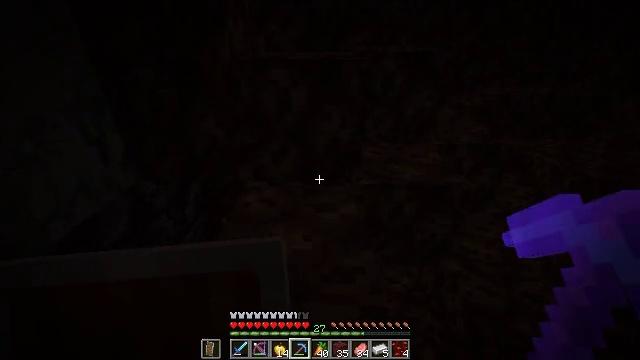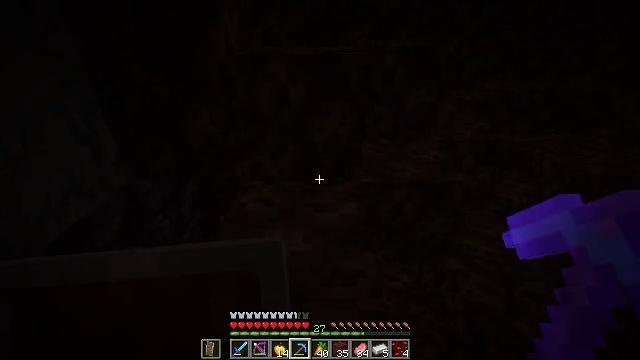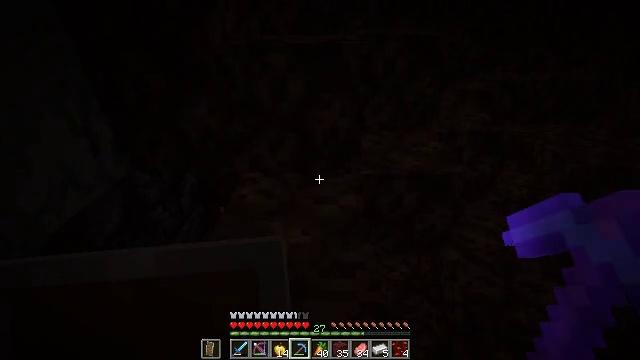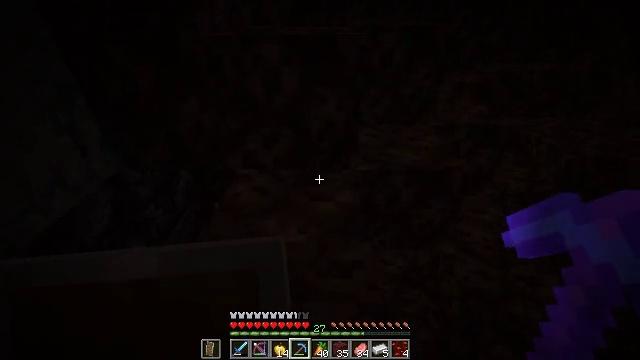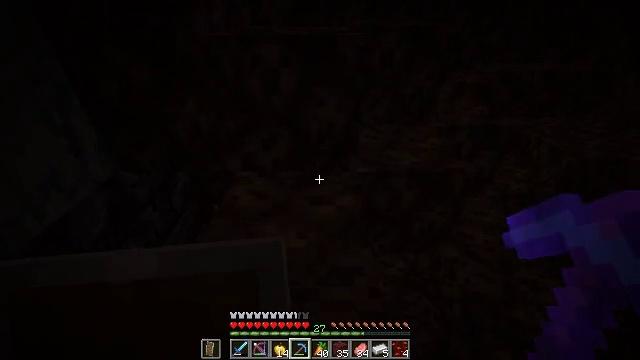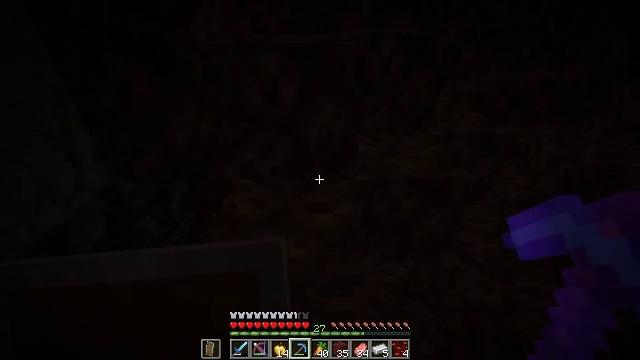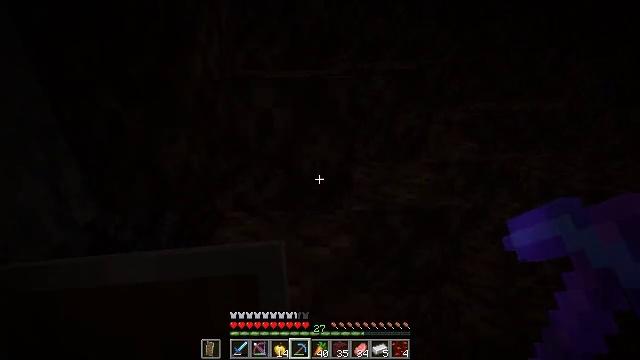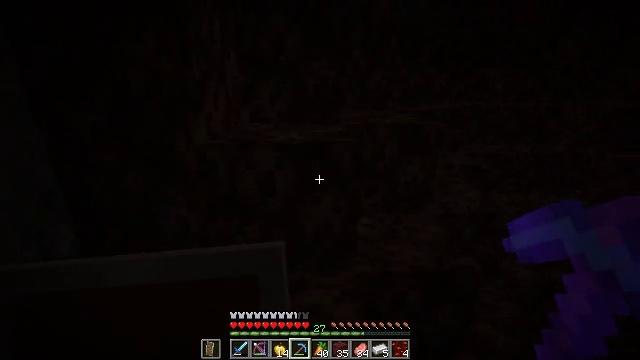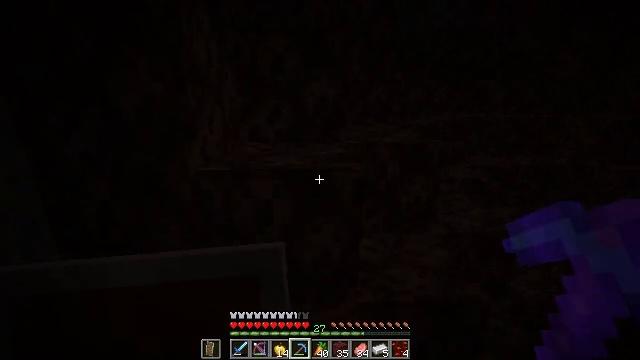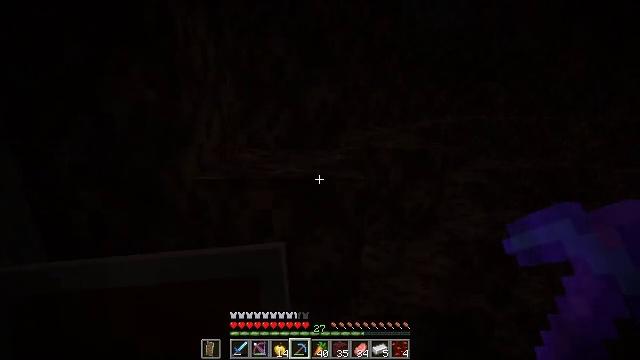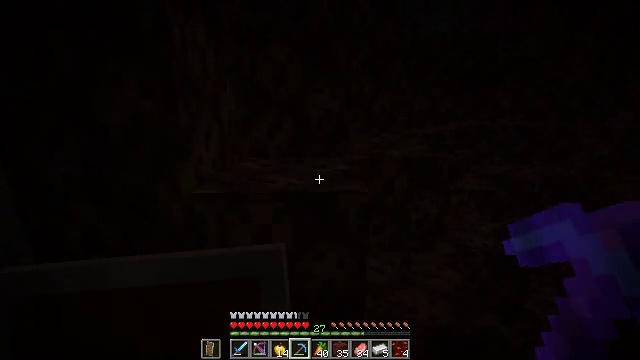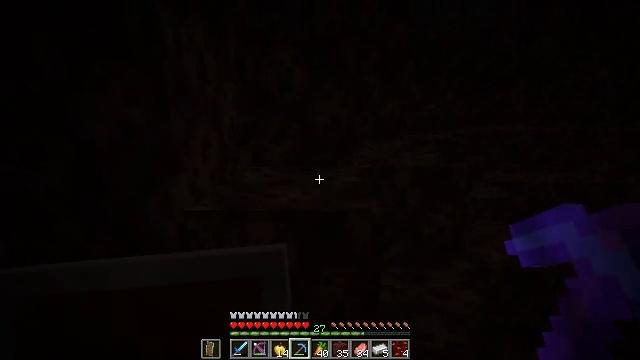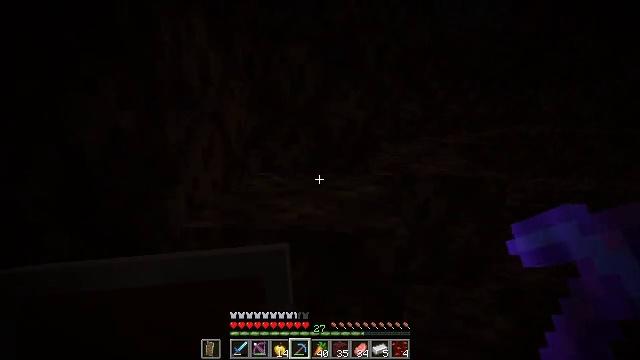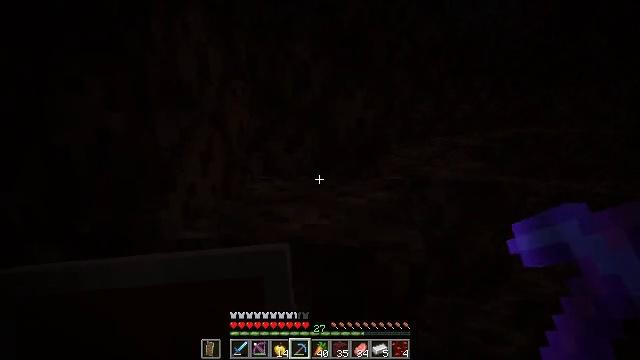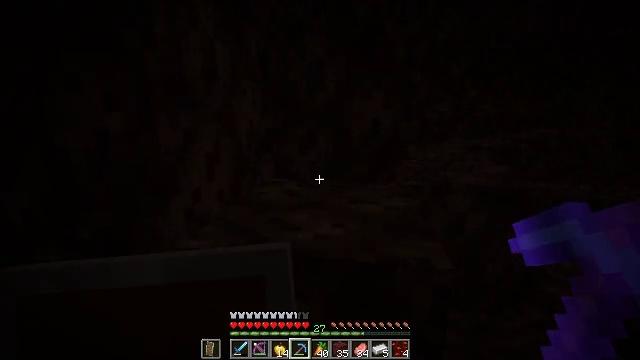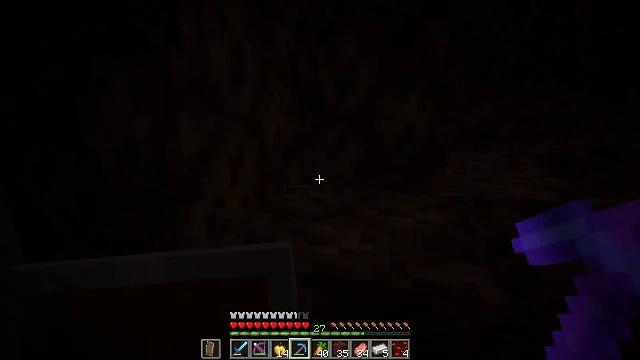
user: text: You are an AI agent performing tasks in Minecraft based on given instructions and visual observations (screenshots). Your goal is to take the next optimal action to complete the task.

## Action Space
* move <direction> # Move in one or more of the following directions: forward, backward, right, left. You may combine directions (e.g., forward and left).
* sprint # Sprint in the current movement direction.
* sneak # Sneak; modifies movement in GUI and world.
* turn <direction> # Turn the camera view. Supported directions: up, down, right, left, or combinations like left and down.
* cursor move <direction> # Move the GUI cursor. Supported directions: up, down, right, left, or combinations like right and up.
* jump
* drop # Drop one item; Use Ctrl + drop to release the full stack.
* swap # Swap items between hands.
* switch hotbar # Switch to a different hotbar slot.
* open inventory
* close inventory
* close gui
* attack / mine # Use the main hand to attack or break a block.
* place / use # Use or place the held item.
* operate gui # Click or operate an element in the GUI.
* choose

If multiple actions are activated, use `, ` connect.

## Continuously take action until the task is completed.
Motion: motion action
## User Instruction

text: Obtain basalt from the terrain.
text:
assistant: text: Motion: move forward, sneak, turn down
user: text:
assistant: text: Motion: move forward, sneak, turn down
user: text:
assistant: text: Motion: move forward, sneak, turn right and down
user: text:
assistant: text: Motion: move forward, sneak
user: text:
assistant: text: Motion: move forward, sneak, turn up
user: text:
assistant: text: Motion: move forward, turn right and up
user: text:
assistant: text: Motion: move forward, turn up
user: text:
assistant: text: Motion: move forward, turn up
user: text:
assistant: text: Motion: move forward
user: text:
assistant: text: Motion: move forward
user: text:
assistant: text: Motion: move forward, turn left
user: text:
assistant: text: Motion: move forward, turn left
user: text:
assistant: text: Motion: move forward, turn left
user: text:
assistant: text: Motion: move forward, turn left
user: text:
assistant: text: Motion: move forward, turn left
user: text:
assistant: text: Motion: move forward, turn left, jump
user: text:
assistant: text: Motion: move forward, turn left and up, jump
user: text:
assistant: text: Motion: move forward, turn left and up, jump
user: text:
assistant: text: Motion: move forward, turn left and up, jump
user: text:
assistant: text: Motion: move forward, turn left, jump
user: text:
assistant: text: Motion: move forward, jump
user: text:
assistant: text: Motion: move forward and move right, jump
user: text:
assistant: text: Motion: move forward and move right
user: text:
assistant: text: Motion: move right, turn left
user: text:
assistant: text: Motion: move right, turn left and down
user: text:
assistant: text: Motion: move forward, turn left and down
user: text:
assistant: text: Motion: move forward, turn left
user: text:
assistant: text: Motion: move forward, turn left
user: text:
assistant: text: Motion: move forward, turn left, jump
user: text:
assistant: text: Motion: move forward, turn left, jump